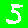
Digit: 5